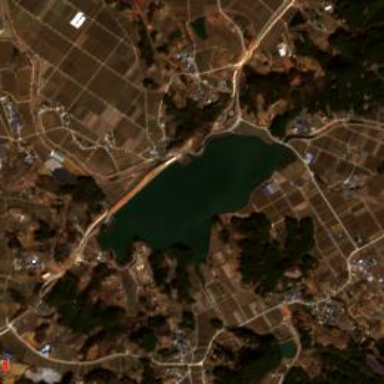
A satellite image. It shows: Reservoir of natural water.